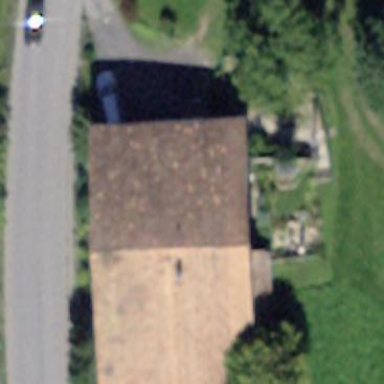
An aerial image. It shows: Farm building.